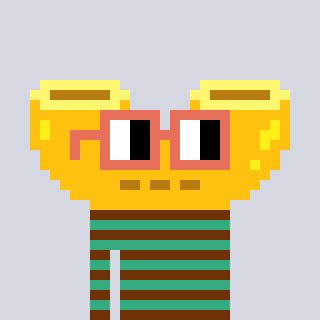
a pixel art character with square orange glasses, a macaroni-shaped head and a teal-colored body on a cool background